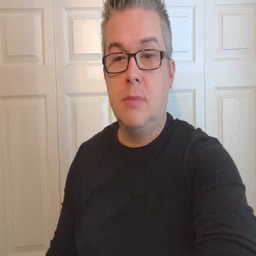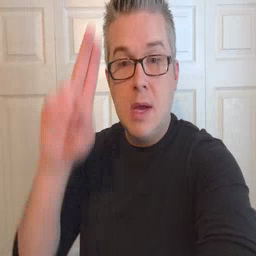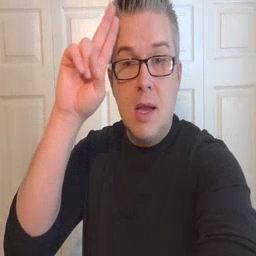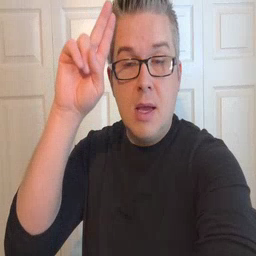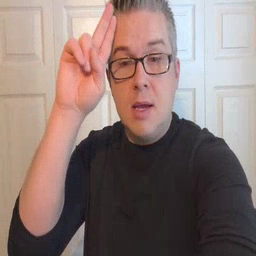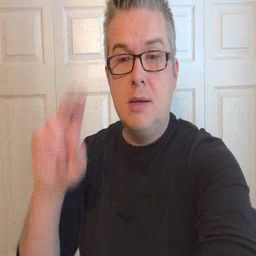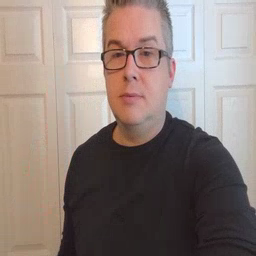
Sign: uncle